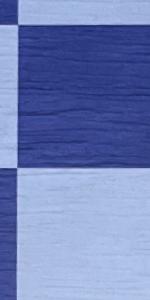
Label: Empty